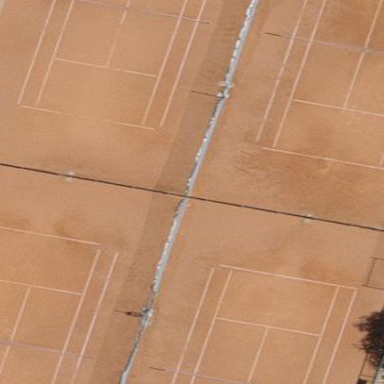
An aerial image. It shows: Tennis court surrounded by fence in recreation ground.